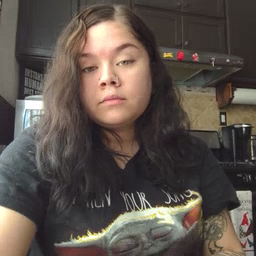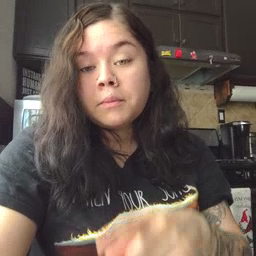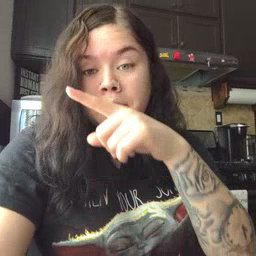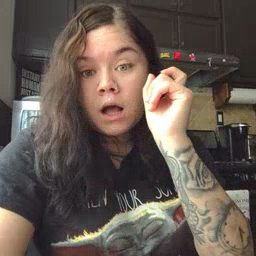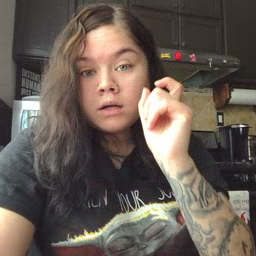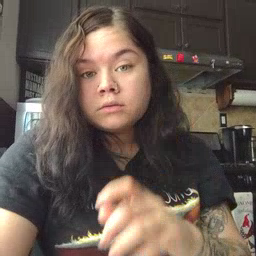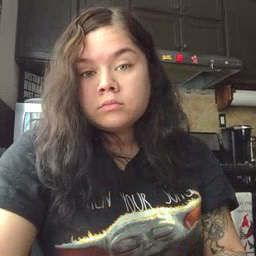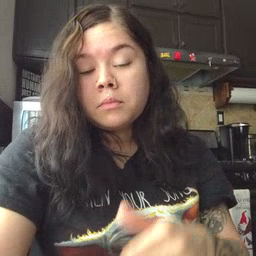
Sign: because